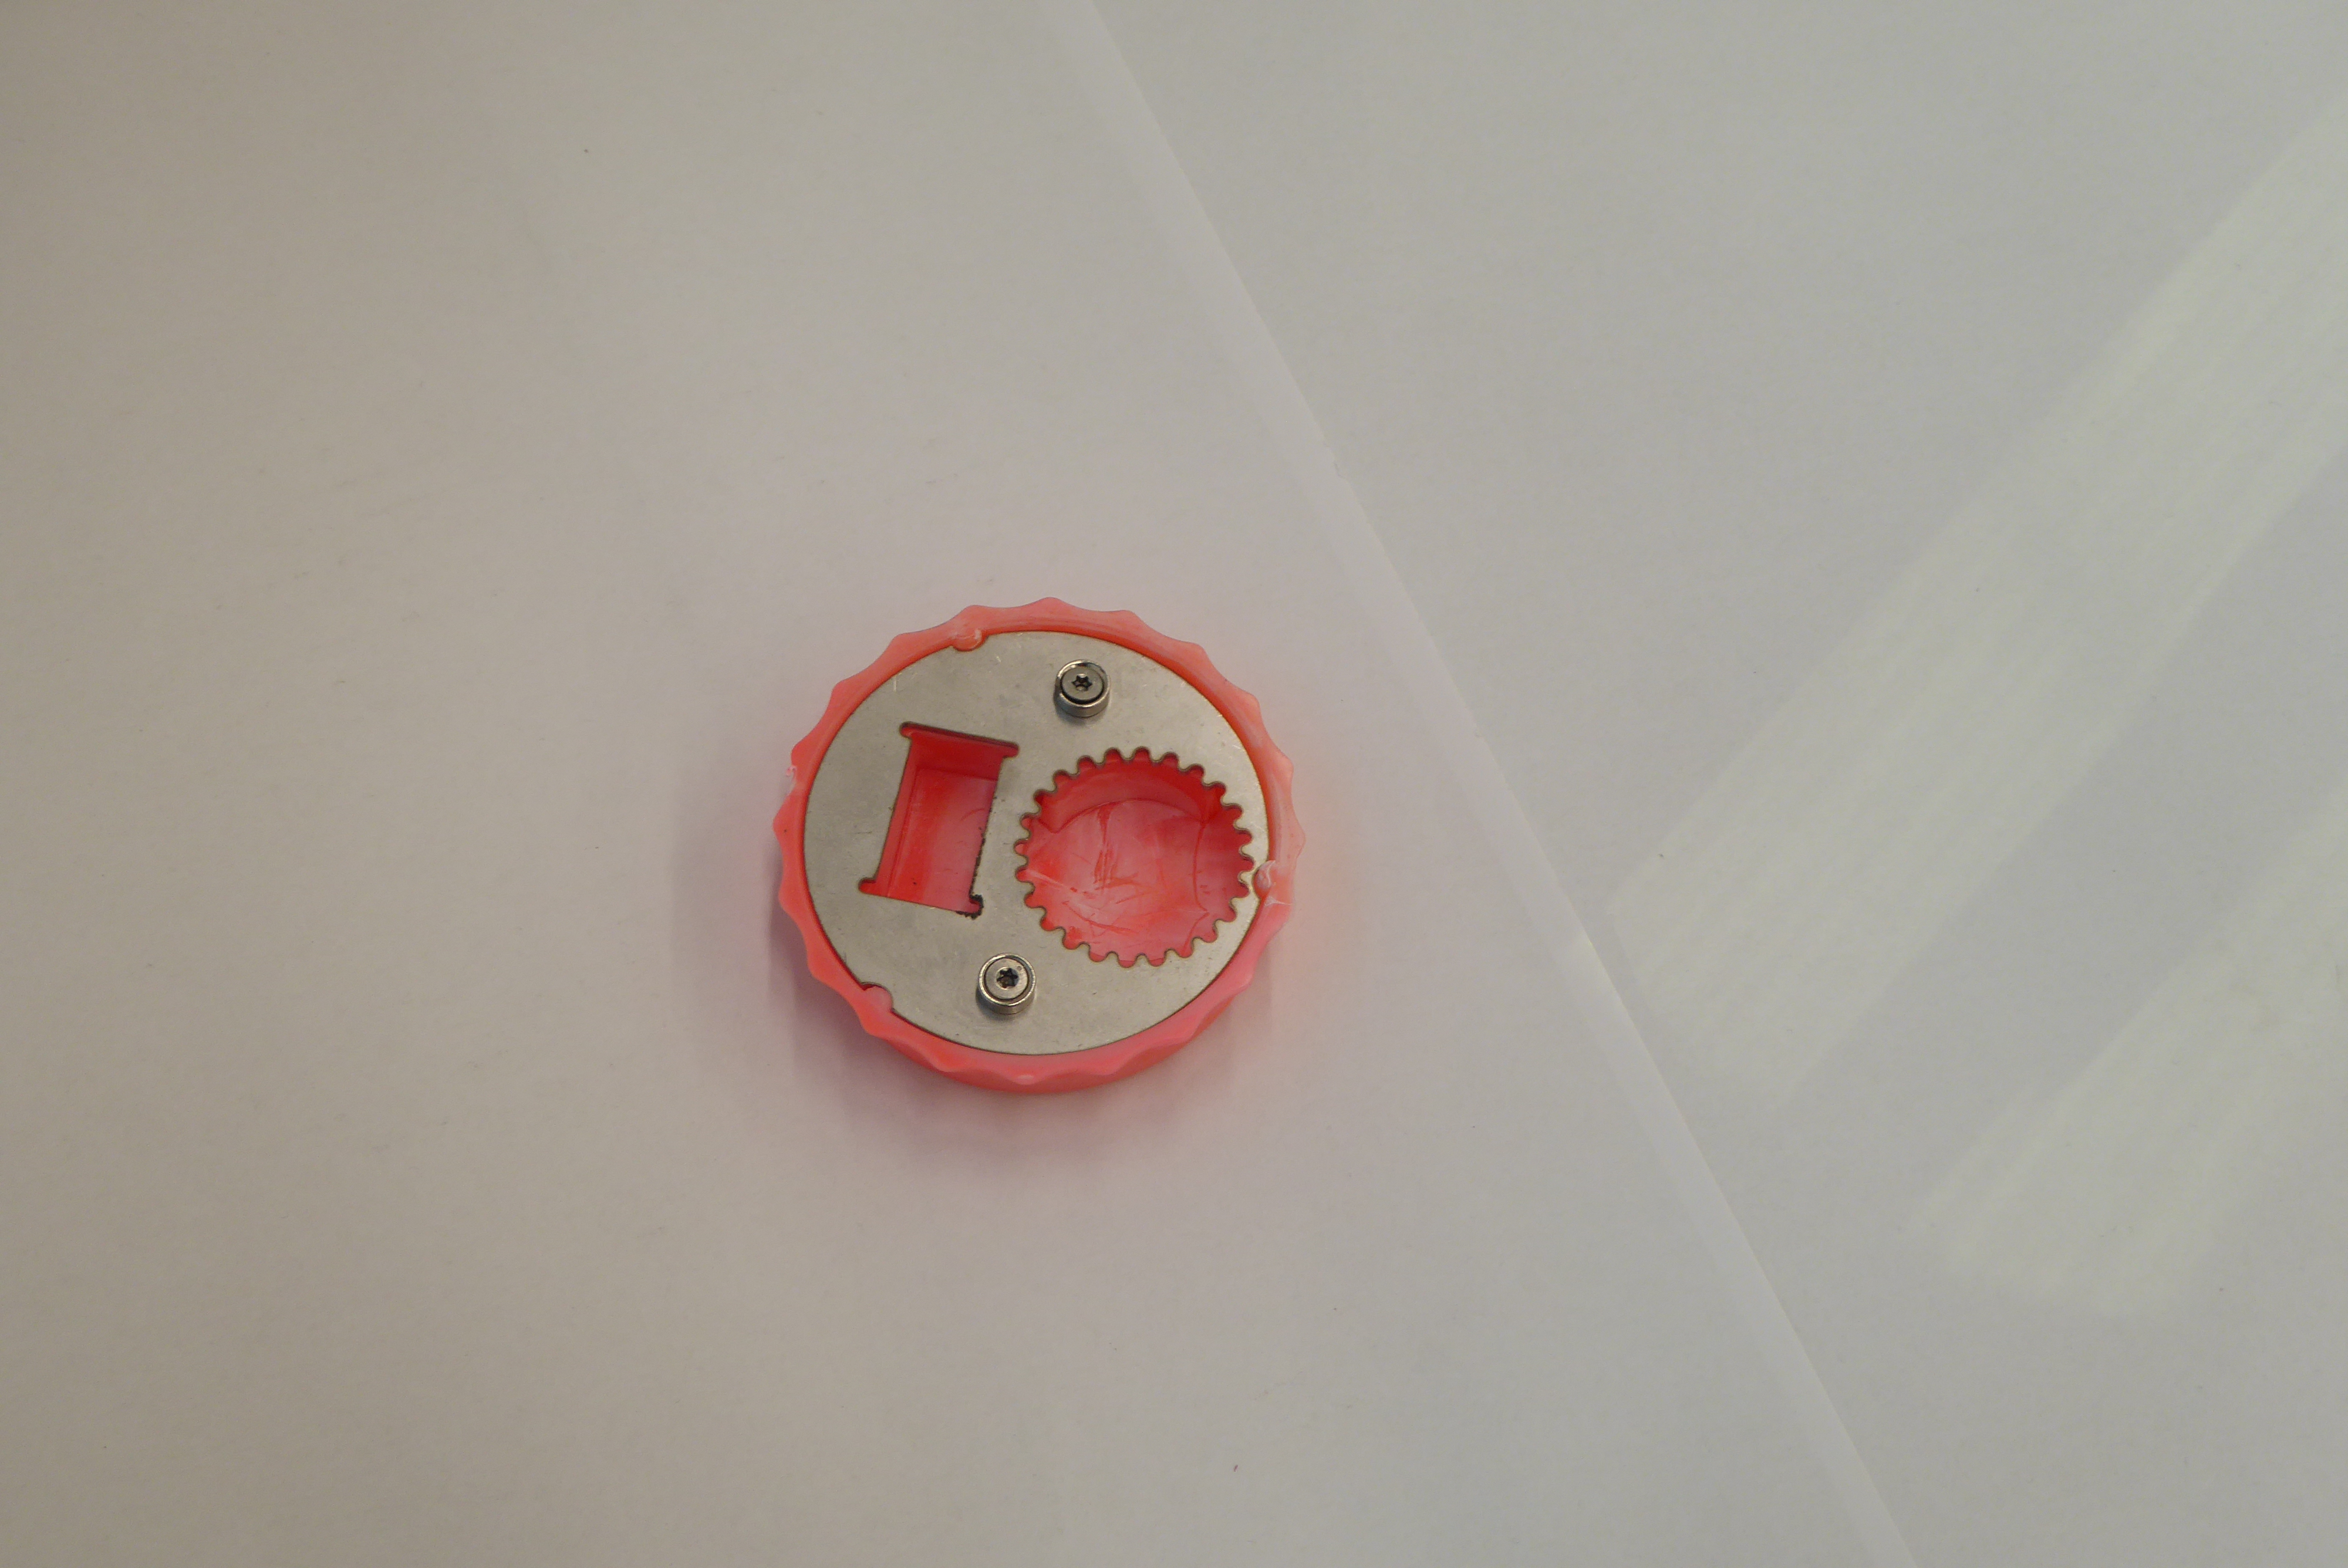
Label: Bottle Opener